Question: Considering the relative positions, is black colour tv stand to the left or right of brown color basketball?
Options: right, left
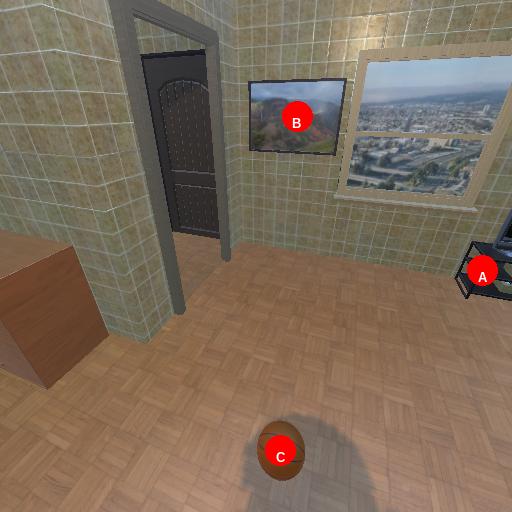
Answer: right